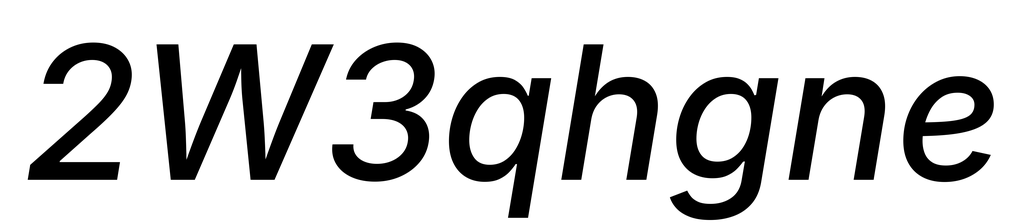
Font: Inter-Italic_Medium_Italic